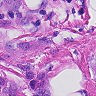
Metastatic tissue present: yes